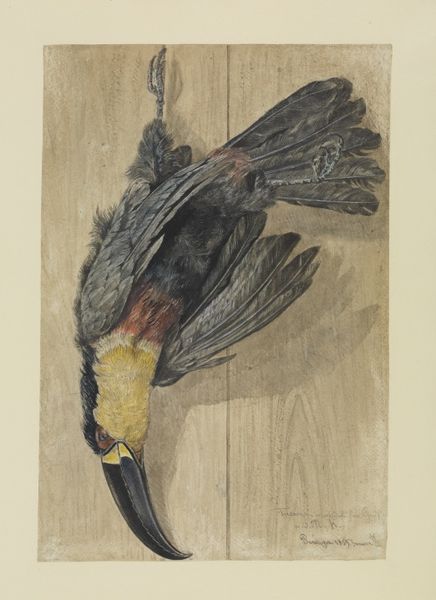
Titel: Studie eines toten Tucan-Vogels
Künstler: Ferdinand Keller
Standort: Karlsruhe
Institution: Staatliche Kunsthalle Karlsruhe
Schlagwörter: feder, flügel, fuß, gemälde, kopf, körper, schatten, vogel, weiß, aquarell, gelb, brust, bunt, grau, hintergrund, holz, licht, pastell, schwarz, zeichnung, rot, tier, beige, wand, augen, band, federn, gefieder, lang, mord, rahmen, tod, tot, bild, hals, signatur, auge, realismus, schnur, strick, stilleben, stillleben, schwanz, schweif, bein, farbig, schrift, schnabel, studie, farbe, latten, rand, blue, feathers, red, white, black, collar, gold, gray, grey, painting, wall, yellow, realistisch, gestreift, kordel, bretter, holzdielen, nagel, exotisch, unten, memento mori, hängen, seil, geld, brett, gebogen, gefangen, scharz, krallen, pelikan, jagd, maserung, feather, wood, kehle, hängend, erlegt, federkleid, jagdstillleben, death, kralle, feet, aufgehängt, holzwand, dürer, drawing, papagei, aufhängen, tierstillleben, shadow, bird, sketch, tail, wings, kakadu, dead, still life, trophäe, kopfunter, zeichning, foot, study, toter vogel, animal, eye, memento, biologie, angebunden, kopfüber, beak, papgei, hängt, illusionismus, hanging, tropen, exotic, aufgehangen, parrot, dying, tropical, tukan, panel, zeichung, hang, bill, claw, taxidermy, upside down, die, baumelnd, zeichznung, schgwarz, plumage, hung, hanged, flkügel, tucaan, tucan, 17.jhd., vogel holzwand tot schnabel grau, gelb rot gefieder, holzhintergrund, baumelt, brid, suspended, toucan, kpfüber, hängend4, macaw, amalerei